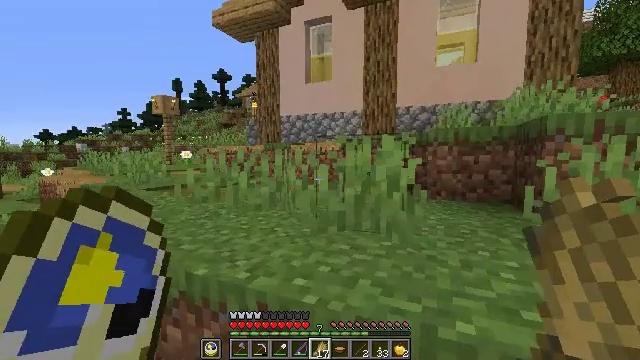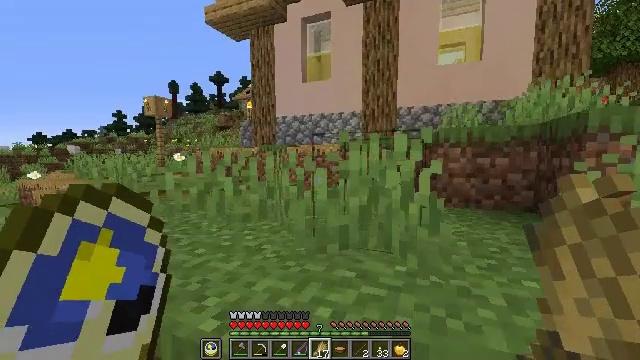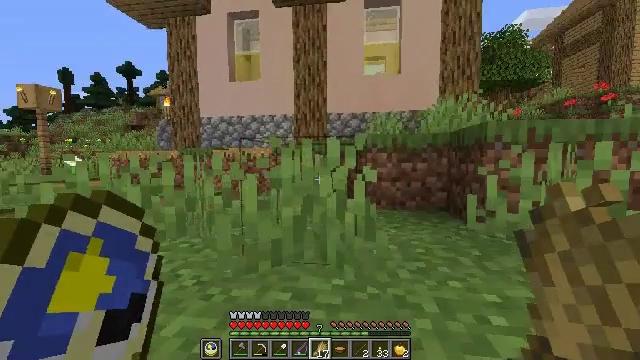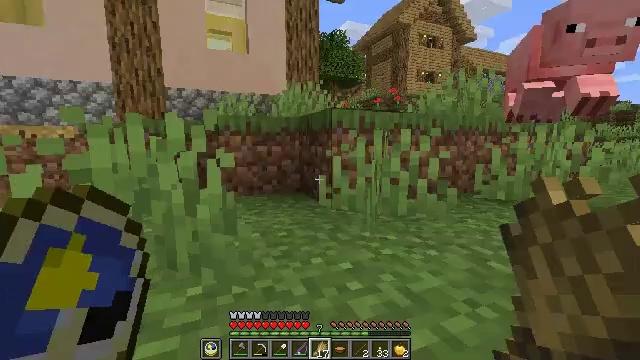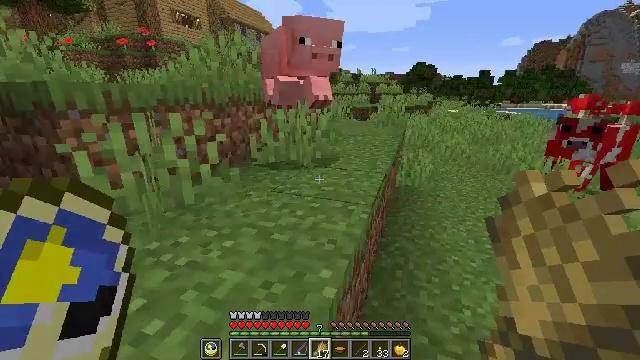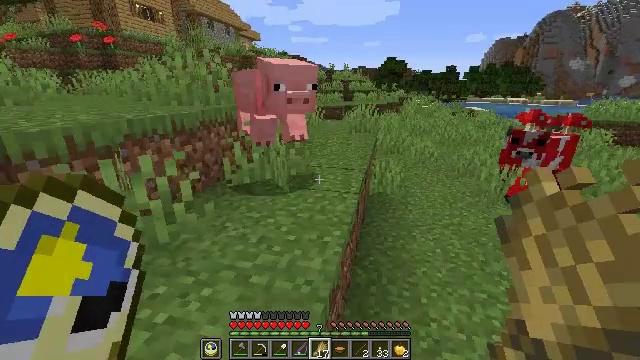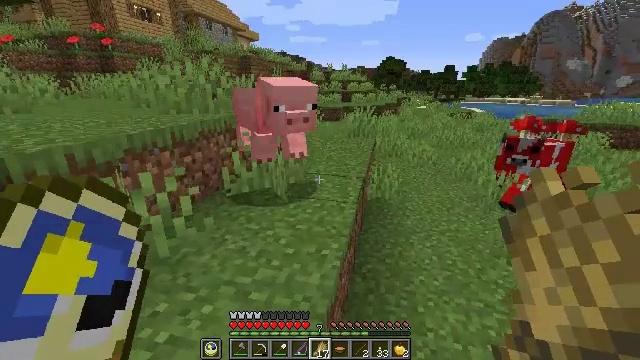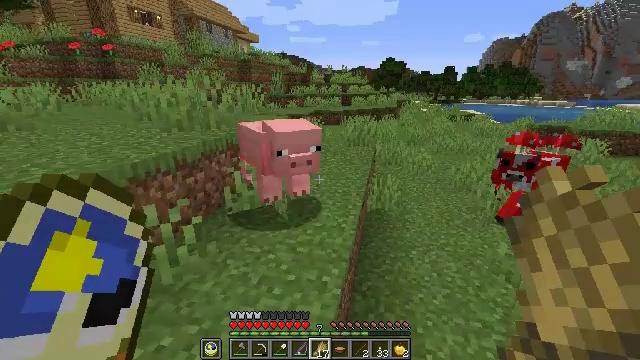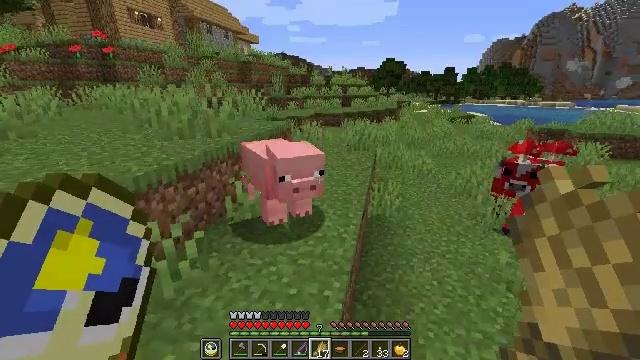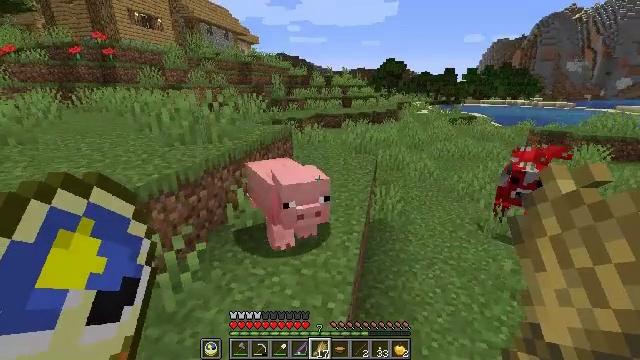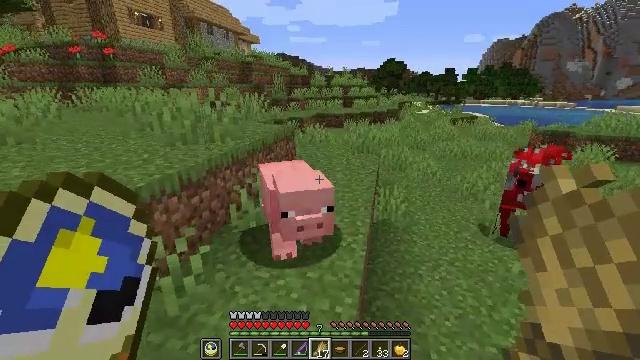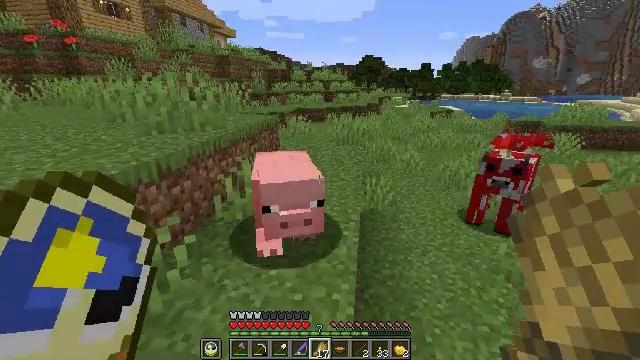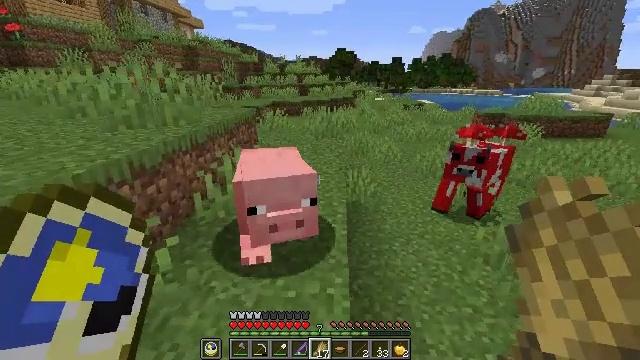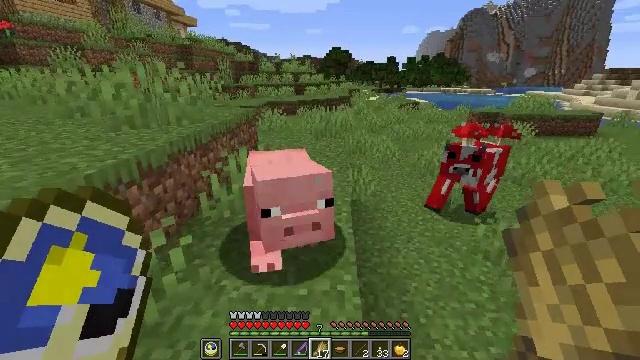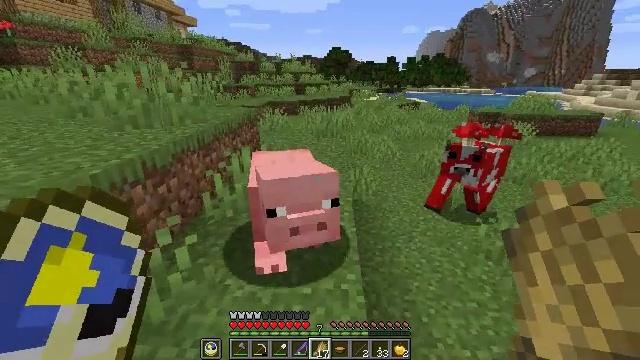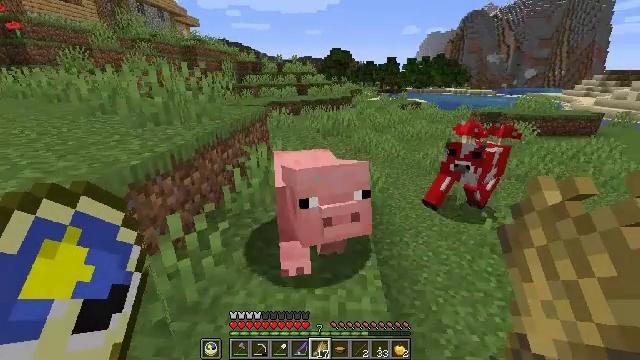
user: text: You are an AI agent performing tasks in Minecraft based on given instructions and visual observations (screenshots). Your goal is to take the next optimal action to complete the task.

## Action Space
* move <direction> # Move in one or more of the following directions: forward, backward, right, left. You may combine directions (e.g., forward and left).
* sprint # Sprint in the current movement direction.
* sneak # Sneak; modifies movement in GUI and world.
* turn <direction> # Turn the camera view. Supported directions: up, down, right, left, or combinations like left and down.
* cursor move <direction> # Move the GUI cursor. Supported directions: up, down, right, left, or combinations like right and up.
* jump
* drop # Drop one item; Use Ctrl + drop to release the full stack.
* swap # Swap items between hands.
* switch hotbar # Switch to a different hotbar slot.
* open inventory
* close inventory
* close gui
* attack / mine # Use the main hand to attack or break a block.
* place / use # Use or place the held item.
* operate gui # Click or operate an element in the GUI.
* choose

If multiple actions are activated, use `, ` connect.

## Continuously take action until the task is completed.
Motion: motion action
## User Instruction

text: Break the oak door to remove it.
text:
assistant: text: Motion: move forward
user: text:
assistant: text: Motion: move forward, turn right
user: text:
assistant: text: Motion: move forward, turn right and down
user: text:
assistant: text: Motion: move forward and move left, turn right and down, jump
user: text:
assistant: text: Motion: move forward and move left, turn right and down, jump
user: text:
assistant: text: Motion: move forward and move left, jump
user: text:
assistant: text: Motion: move forward and move left, jump
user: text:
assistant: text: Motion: move forward and move left, jump
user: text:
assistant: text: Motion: move left
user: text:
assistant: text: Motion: move left
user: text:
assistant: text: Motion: move left, turn right
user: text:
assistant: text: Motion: move left, turn right and down
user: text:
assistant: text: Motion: move back and move left, turn right
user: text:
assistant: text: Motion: move back and move left
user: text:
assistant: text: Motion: move back
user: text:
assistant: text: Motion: move back, turn right
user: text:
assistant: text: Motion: move back, turn right and down
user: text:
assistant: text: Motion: move back, turn right and down
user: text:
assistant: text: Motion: move back
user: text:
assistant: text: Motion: no_op
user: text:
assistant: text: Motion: no_op
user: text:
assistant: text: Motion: no_op
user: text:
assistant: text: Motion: no_op
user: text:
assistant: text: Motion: no_op
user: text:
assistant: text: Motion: no_op
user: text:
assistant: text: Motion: no_op
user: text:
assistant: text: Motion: no_op
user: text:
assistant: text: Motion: no_op
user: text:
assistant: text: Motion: no_op
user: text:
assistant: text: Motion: move back, turn left and down